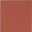
Piece: xx